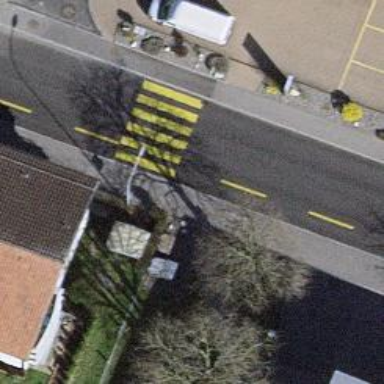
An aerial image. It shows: Uncontrolled zebra crossing on the road.